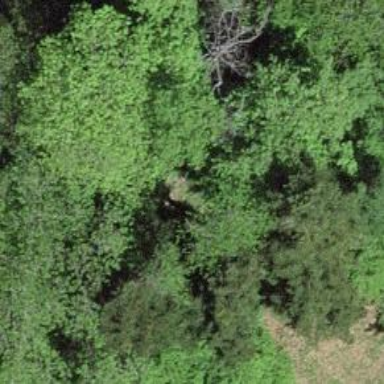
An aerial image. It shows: Forest area.